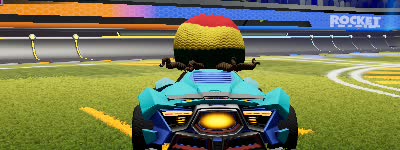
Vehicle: werewolf